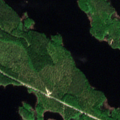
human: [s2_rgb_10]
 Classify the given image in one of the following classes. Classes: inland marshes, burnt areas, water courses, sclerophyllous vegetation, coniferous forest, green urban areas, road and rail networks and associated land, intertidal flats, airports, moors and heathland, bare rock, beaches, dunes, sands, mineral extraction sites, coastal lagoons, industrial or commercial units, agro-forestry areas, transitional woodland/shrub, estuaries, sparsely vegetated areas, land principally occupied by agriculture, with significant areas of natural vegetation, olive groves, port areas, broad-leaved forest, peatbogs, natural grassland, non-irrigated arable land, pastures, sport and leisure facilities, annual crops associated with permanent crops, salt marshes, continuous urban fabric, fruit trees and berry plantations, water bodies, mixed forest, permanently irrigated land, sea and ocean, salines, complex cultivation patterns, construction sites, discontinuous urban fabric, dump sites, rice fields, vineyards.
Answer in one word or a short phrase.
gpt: coniferous forest, mixed forest, water bodies